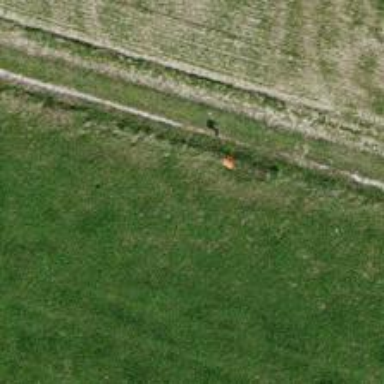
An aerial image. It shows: Pole supporting roof covering pipeline marker.